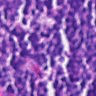
Metastatic tissue present: no